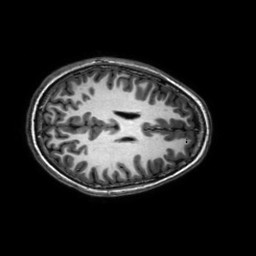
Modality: T1w
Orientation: axial
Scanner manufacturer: philips
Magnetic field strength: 3 T
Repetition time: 0.0096 s
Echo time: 0.0046 s